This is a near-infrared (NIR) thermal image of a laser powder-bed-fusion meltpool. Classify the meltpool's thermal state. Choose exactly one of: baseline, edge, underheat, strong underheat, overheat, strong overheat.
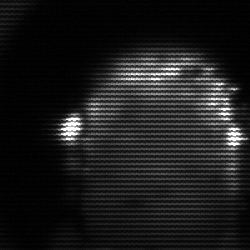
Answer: baseline